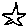
Label: star